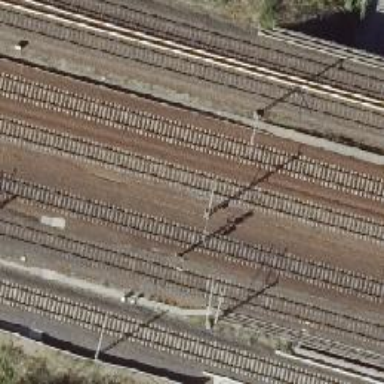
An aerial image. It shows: Railway track with contact line for electrification.